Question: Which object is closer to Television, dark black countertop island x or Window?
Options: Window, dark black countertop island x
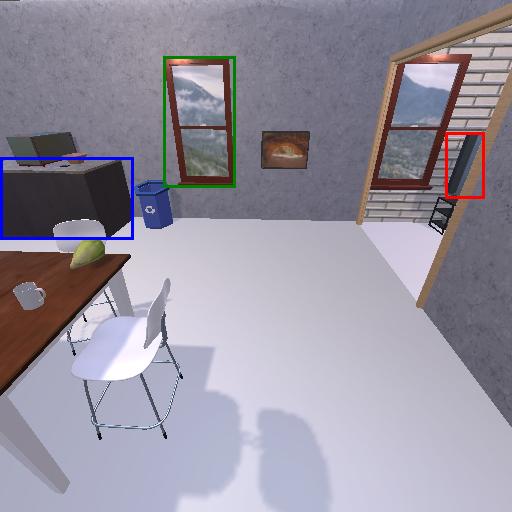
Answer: Window